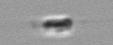
Label: flagellate_morphotype3